Interaction volume radius: 10 \u00c5
Interaction volume height: 25 \u00c5
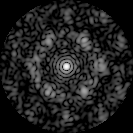
Disorder parameter: 0.6802